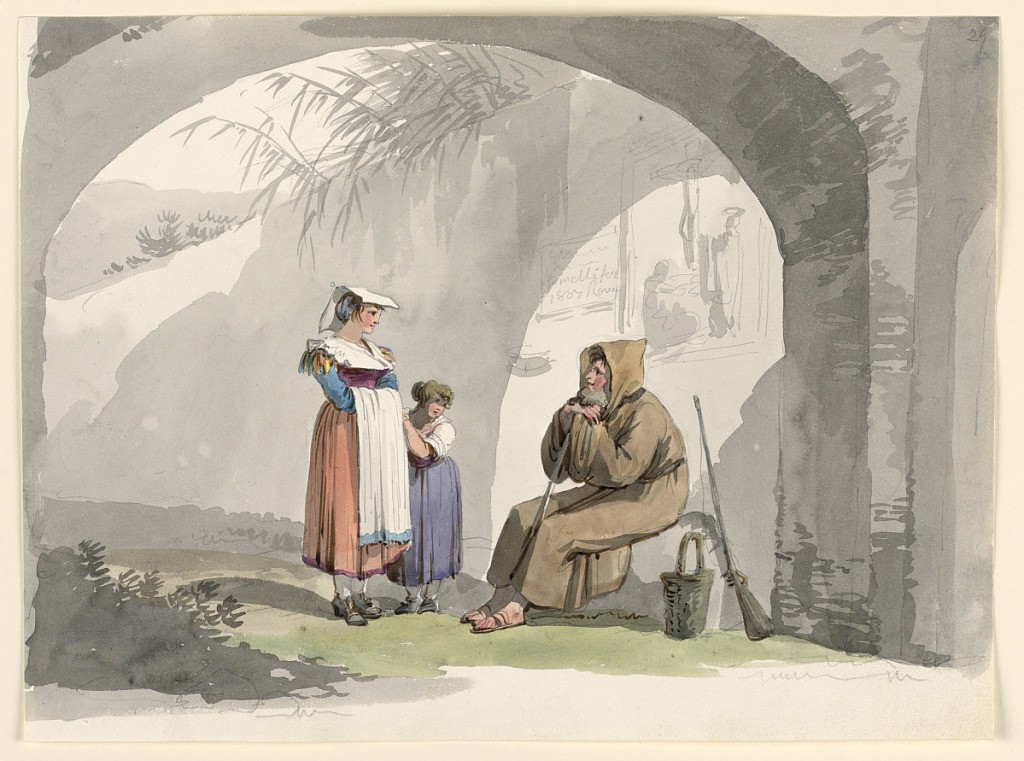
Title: Two Girls from Frascati Visit a Hermit
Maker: Bartolomeo Pinelli, Italian, 1781–1835
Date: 1807
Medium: Paper
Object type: Drawing
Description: They stand at left, he is seated at right. The setting is reminiscent of plate 29, loc. cit.